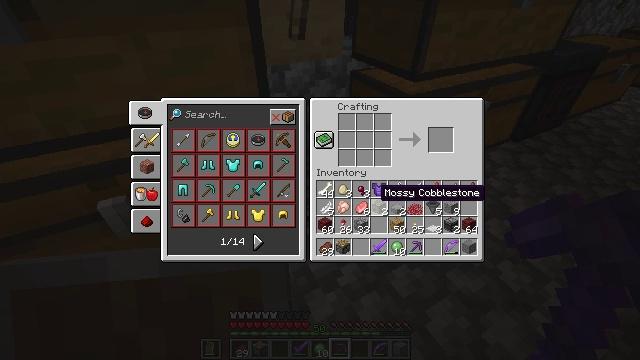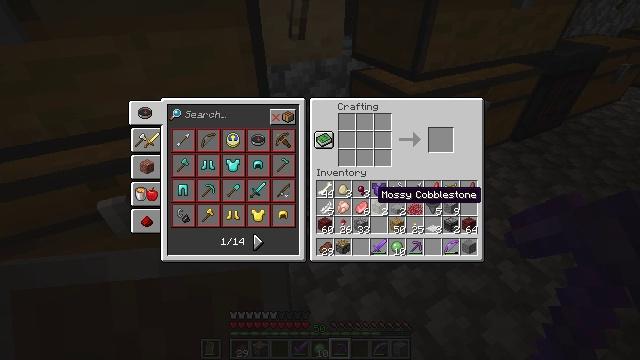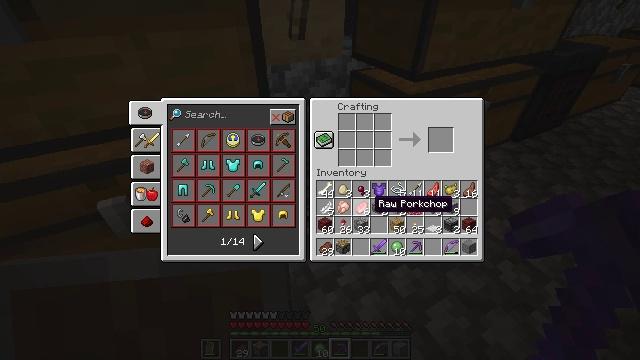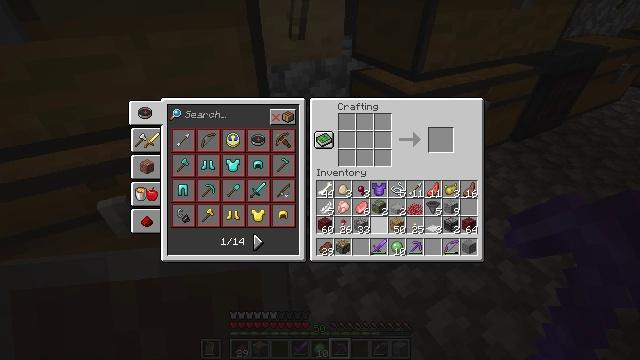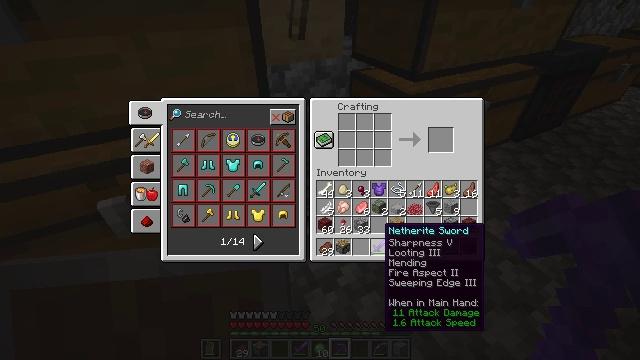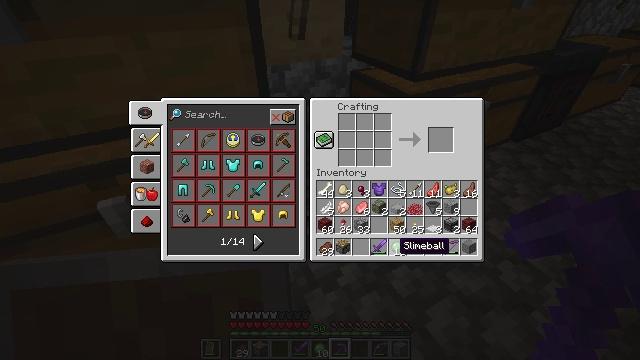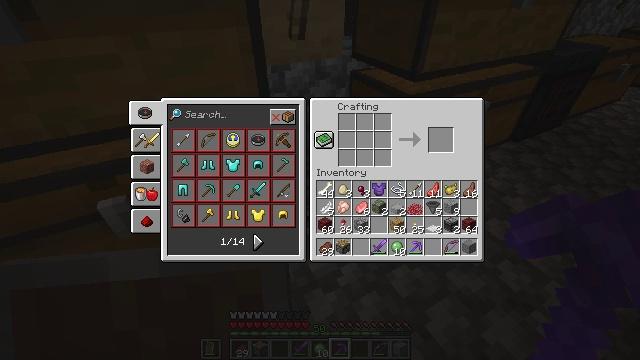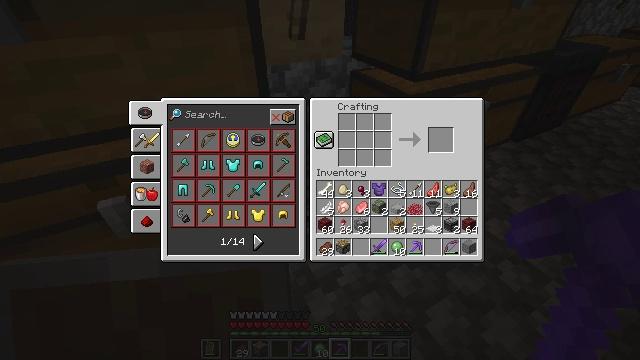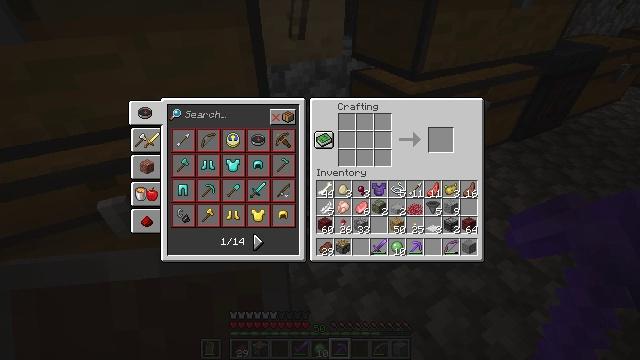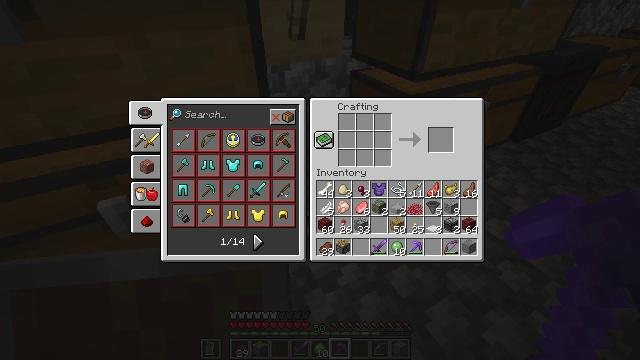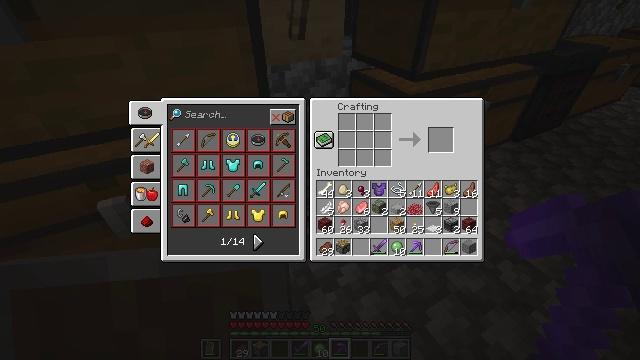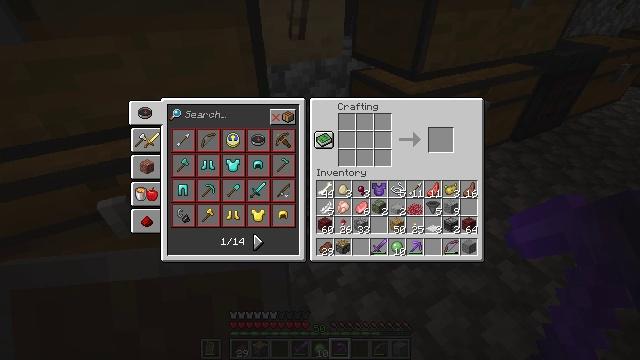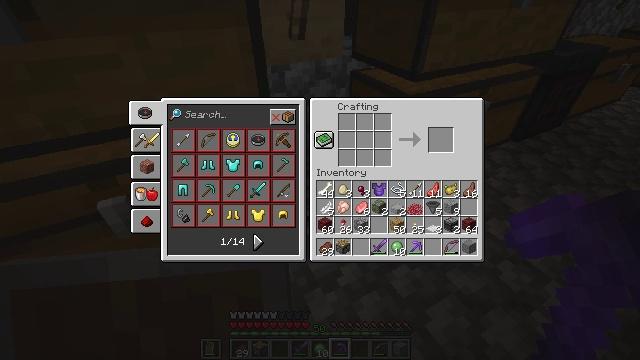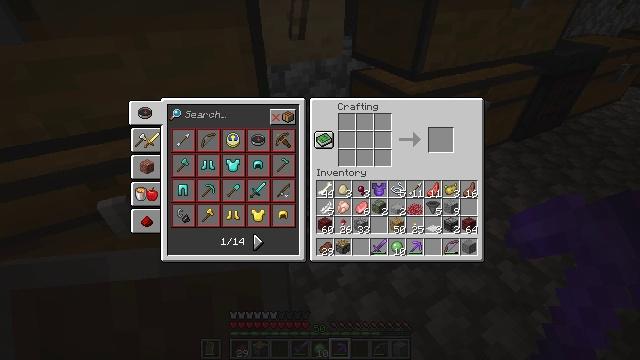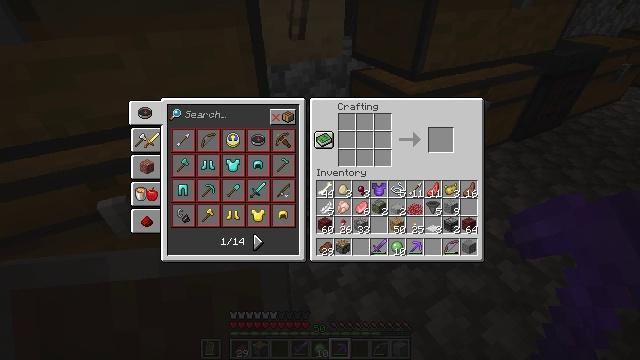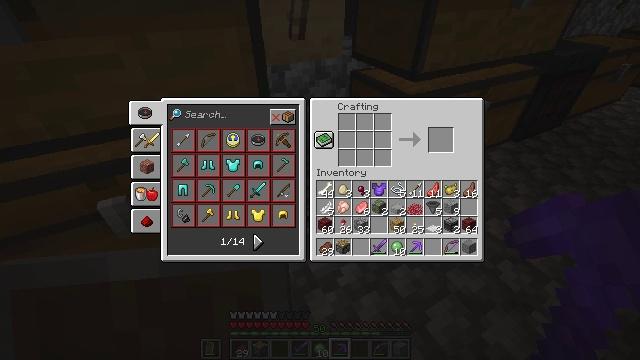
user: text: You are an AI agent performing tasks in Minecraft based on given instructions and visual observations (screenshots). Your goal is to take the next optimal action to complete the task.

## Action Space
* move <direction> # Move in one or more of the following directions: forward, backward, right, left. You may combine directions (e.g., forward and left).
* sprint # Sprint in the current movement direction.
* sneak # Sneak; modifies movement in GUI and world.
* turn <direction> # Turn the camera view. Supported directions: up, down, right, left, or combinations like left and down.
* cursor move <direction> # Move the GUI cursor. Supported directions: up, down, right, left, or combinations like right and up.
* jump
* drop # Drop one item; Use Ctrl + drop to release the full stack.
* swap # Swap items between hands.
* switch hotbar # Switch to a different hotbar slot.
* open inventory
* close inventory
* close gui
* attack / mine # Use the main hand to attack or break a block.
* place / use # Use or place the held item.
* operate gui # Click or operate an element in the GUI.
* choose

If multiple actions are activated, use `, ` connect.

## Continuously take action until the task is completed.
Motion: motion action
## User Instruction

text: Interact with the crafting table to craft a sticky piston.
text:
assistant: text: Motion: sneak
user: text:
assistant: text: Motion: sneak, turn down
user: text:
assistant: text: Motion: sneak, turn down
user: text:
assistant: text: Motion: sneak, turn right and down
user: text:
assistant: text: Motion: sneak, turn right and down
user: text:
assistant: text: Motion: sneak
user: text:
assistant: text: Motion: sneak, turn right
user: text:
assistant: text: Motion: sneak, turn right
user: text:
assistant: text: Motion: sneak, turn right
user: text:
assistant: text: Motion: sneak
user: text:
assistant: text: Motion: sneak, turn up
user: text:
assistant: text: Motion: sneak
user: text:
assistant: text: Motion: sneak
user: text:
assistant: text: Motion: sneak
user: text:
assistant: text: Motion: sneak
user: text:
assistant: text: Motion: sneak
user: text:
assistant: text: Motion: sneak
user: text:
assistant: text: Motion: sneak
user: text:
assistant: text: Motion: sneak
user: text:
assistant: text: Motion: sneak
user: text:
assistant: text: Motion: sneak
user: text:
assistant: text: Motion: sneak, turn down
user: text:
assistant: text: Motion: sneak
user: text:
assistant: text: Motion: sneak
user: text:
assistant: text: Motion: sneak
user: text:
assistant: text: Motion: sneak
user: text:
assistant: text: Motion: sneak
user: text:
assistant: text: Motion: sneak, turn up
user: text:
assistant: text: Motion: sneak
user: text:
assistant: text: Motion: sneak